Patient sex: M
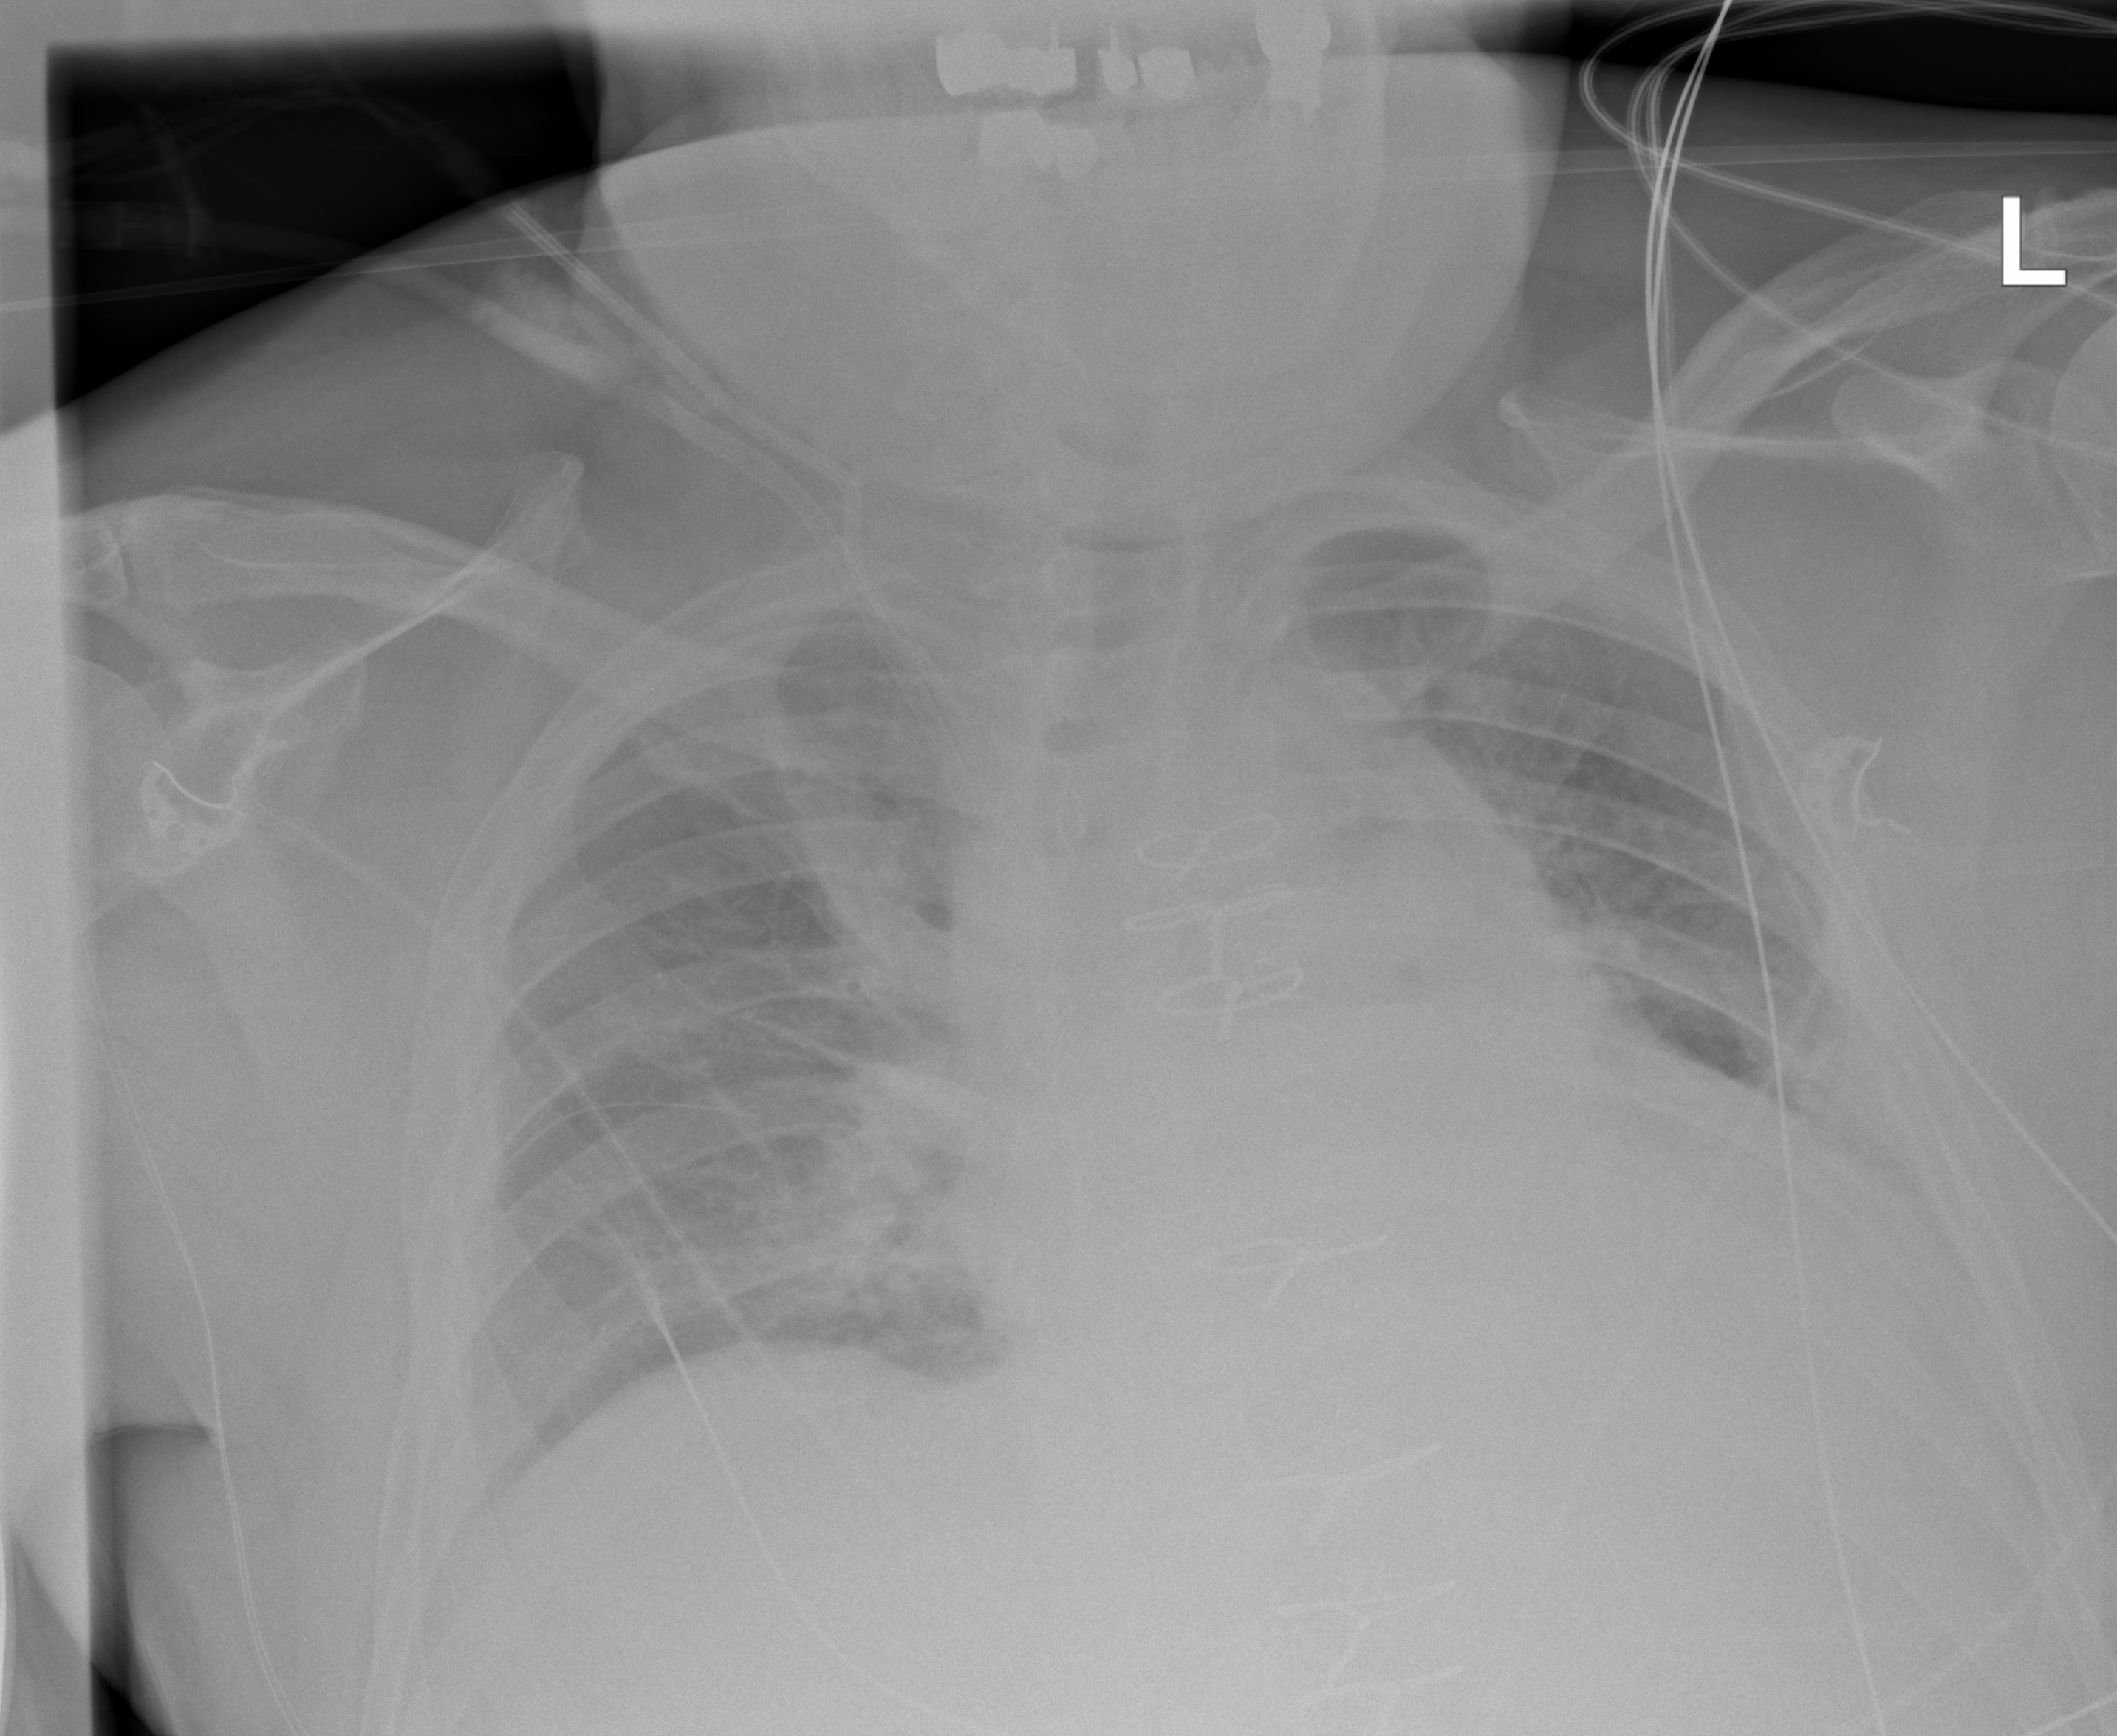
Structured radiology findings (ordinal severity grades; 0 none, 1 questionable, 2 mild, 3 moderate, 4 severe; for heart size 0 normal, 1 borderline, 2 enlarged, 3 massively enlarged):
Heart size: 2
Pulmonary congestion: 2
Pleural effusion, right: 0
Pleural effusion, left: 2
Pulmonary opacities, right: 2
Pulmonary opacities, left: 2
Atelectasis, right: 2
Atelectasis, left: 2